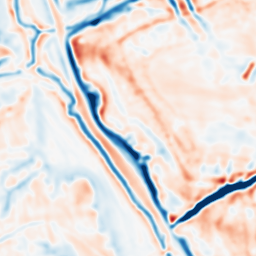
Category: multiscale
Decomposition family: dog_multiscale
Decomposition parameters: sigma_ratio: 1.4
n_scales: 3
base_sigma: 2
Upsampling method: sinc_blackman
Upsampling parameters: scale: 4
kernel_size: 16
Upsampling scale: 4